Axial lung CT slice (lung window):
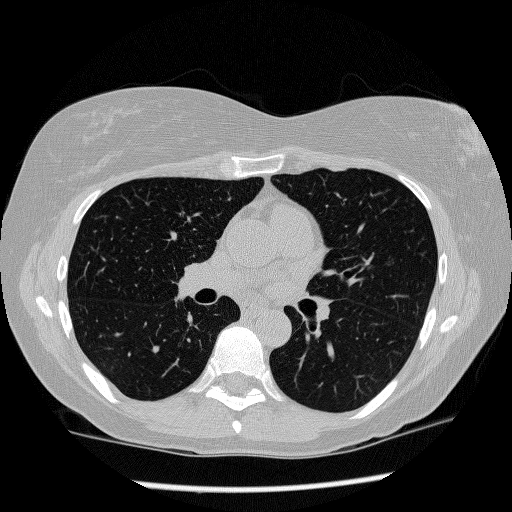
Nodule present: no